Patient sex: M
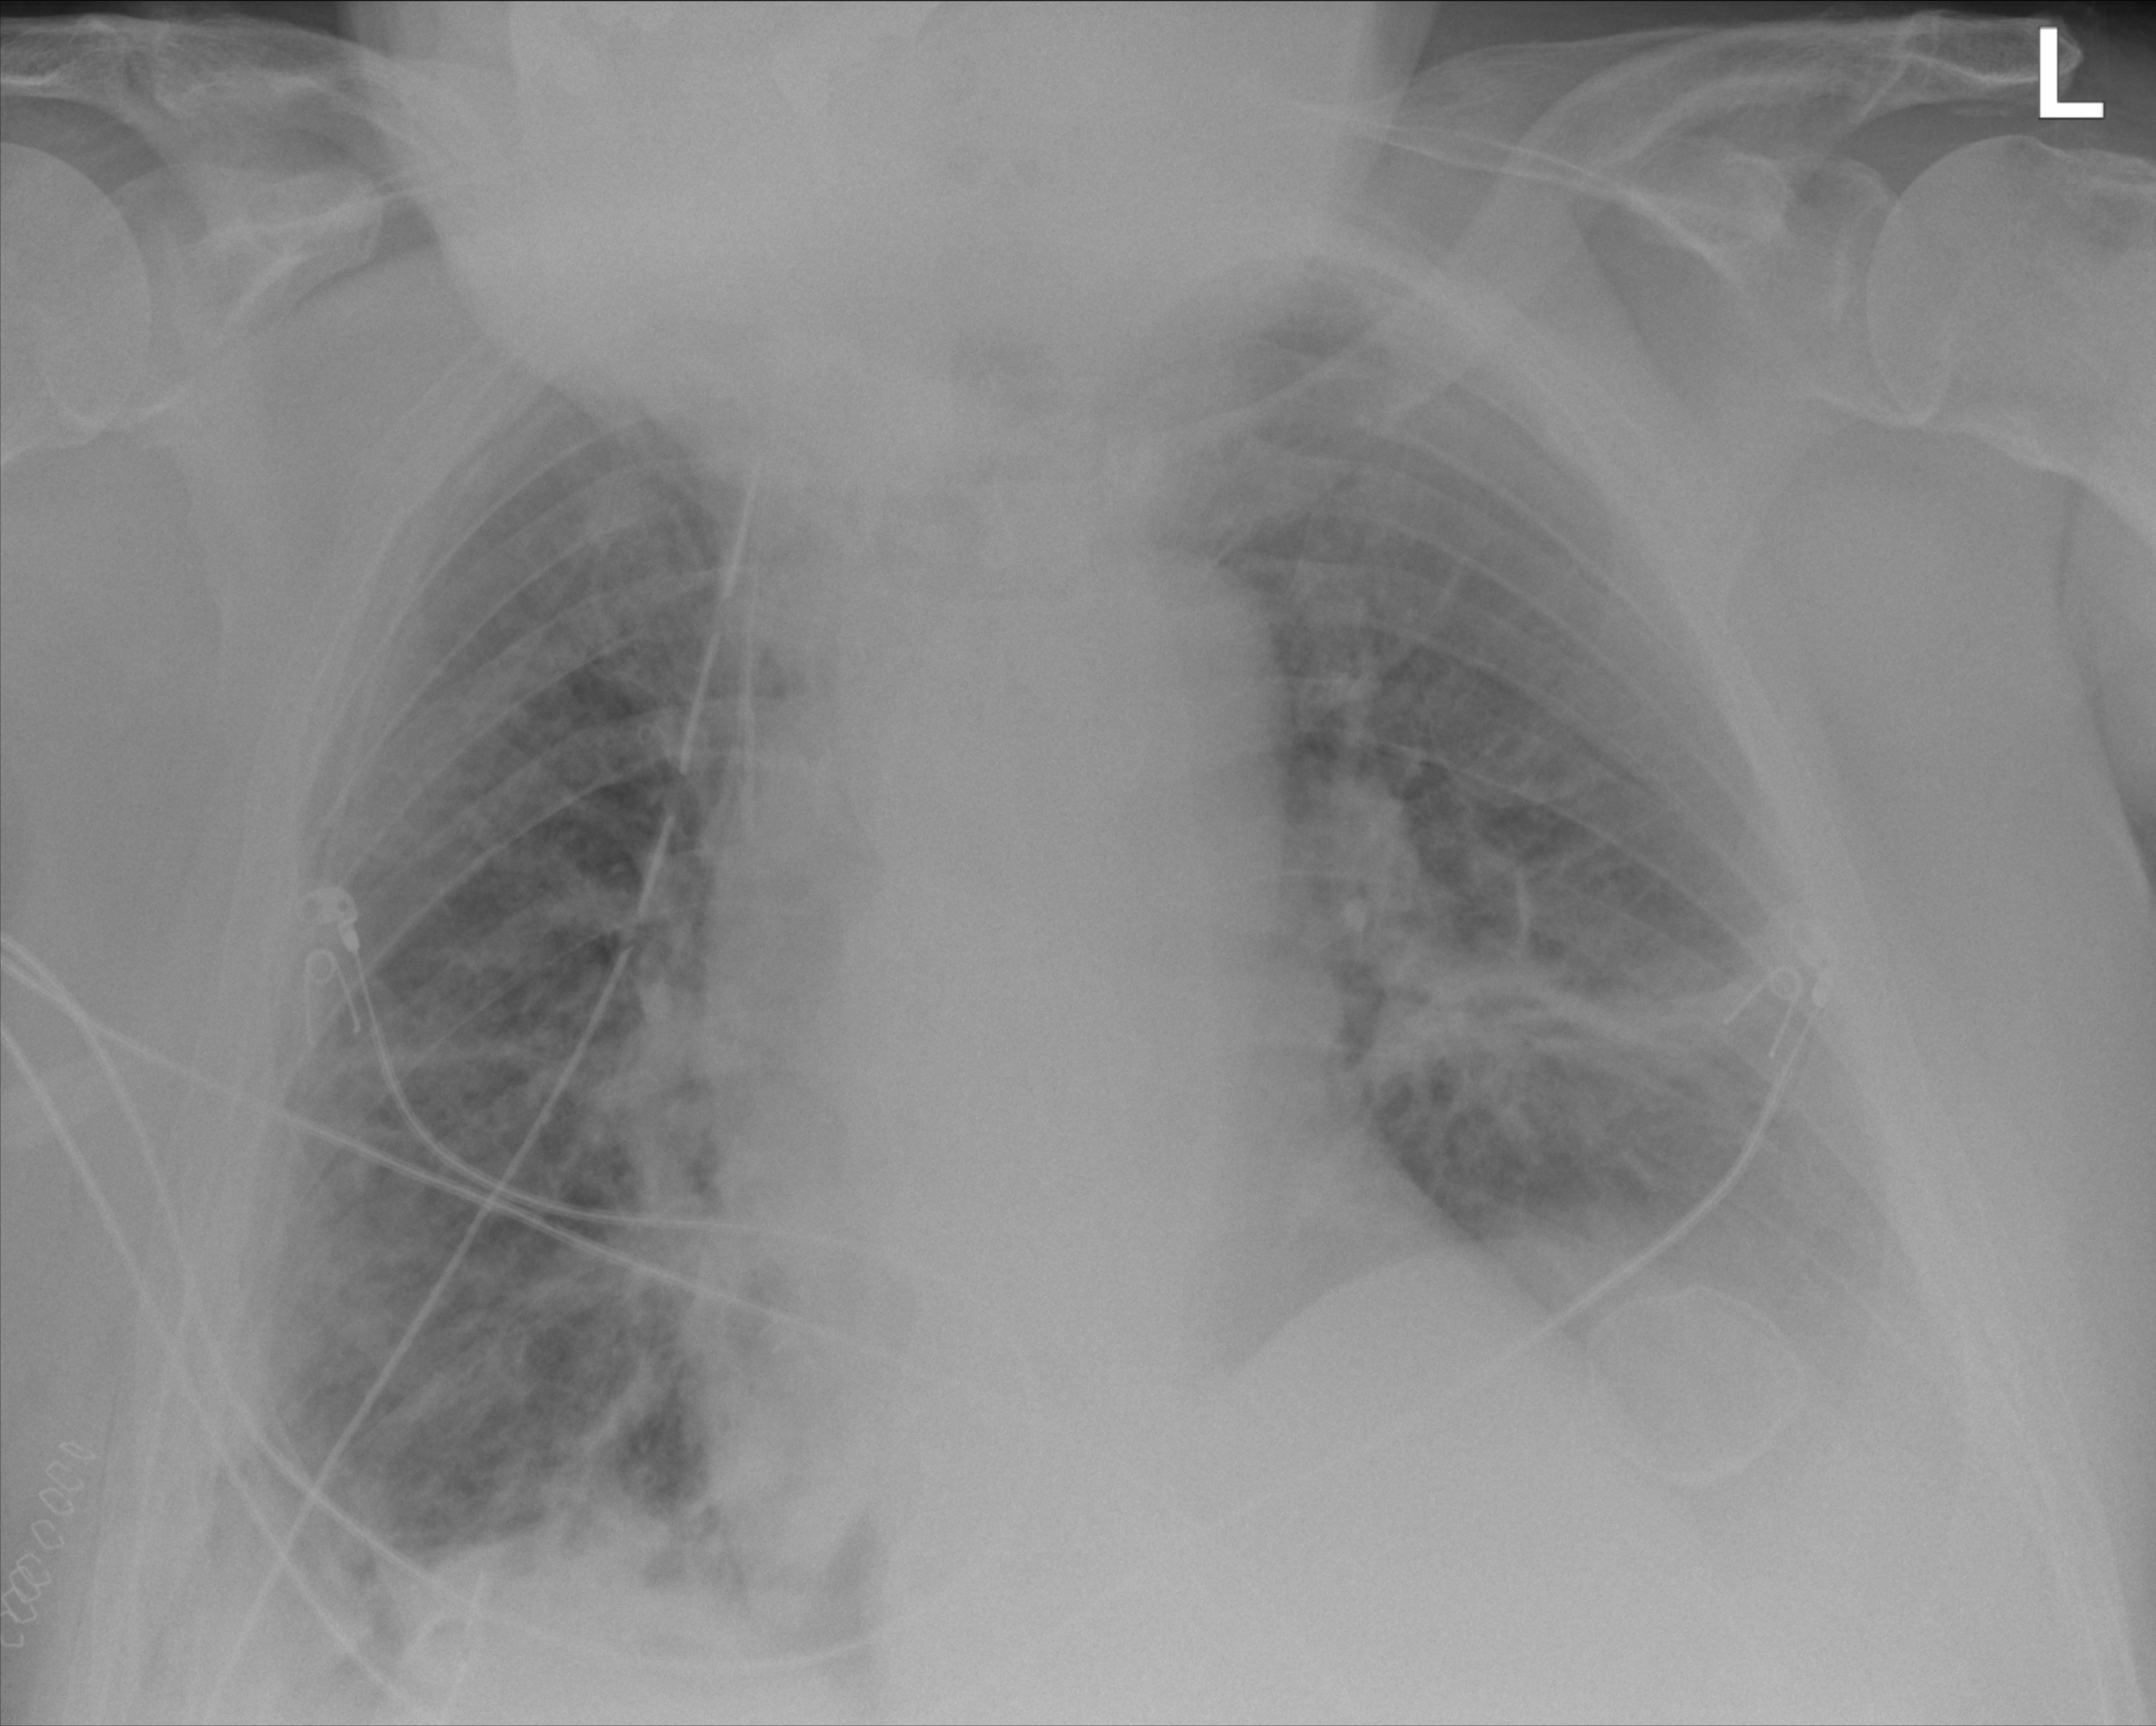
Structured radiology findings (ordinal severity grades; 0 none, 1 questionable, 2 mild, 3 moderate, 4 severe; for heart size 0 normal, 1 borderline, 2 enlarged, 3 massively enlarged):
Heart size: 0
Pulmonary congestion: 2
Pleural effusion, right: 2
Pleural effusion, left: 2
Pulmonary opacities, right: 2
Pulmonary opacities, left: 0
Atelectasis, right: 2
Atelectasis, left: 3